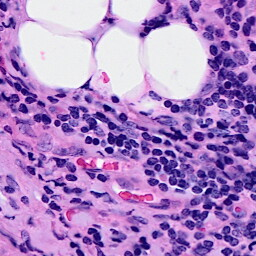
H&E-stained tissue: Breast